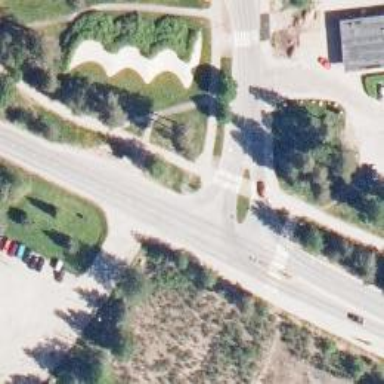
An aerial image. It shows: Uncontrolled crossing on the road.